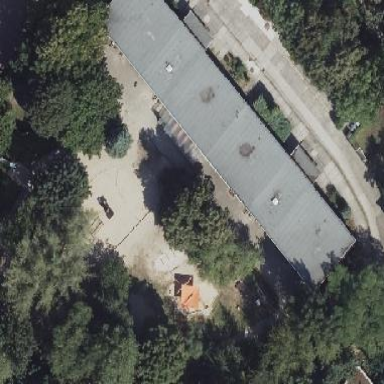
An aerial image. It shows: Kindergarten.